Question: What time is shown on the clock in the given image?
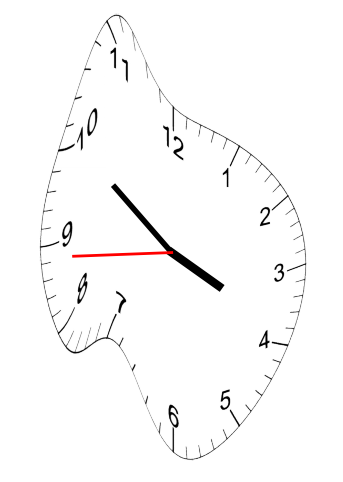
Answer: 03:50:44